Field crop: tomato
Growth stage: 2
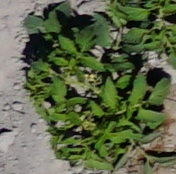
Species: tomato